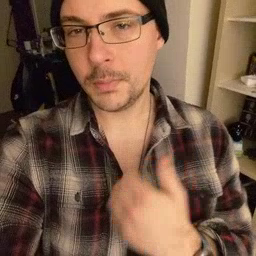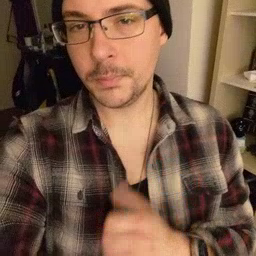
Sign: animal